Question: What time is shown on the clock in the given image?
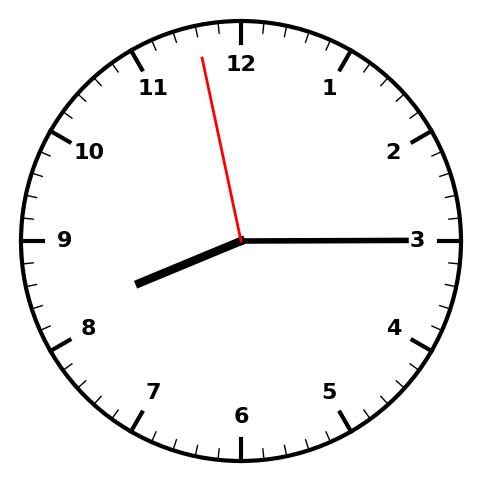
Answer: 08:14:58